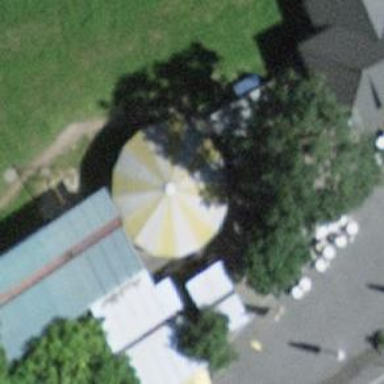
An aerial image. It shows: Retail building with dome-shaped roof.